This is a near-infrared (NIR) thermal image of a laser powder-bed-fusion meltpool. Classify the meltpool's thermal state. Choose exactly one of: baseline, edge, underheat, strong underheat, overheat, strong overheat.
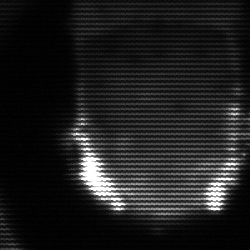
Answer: baseline